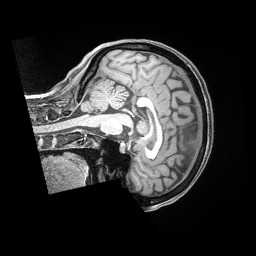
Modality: T1w
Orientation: sagittal
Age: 40
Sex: female
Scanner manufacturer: siemens
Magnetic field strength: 3 T
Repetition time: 2 s
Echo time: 0.00211 s